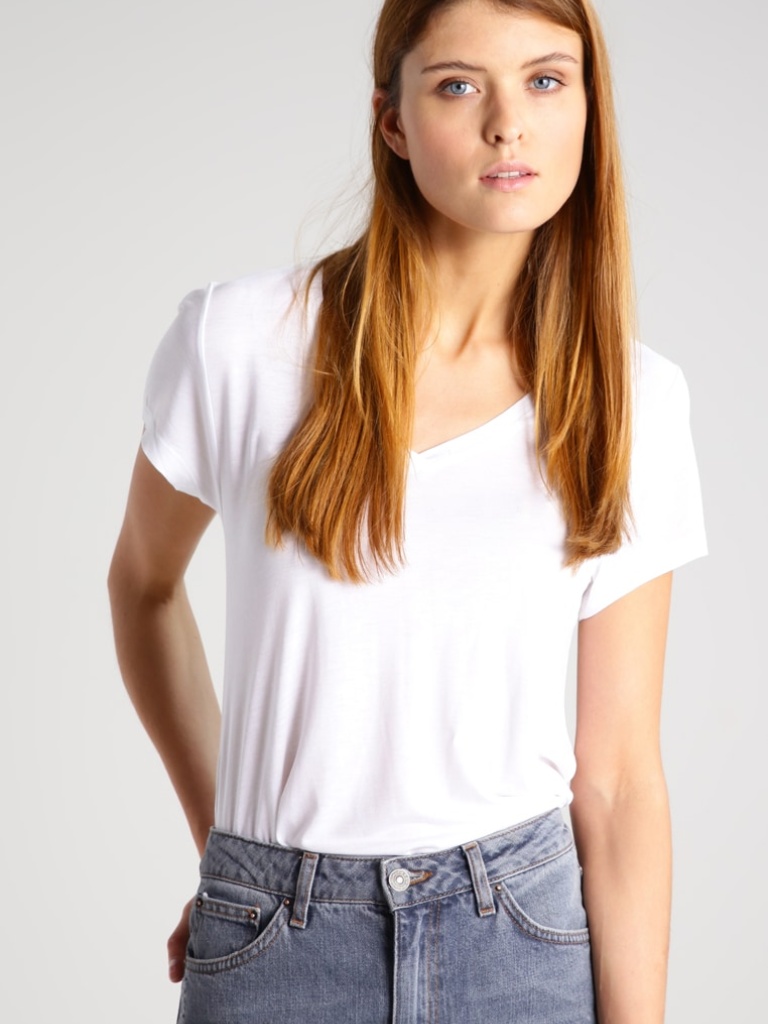
cotton relaxed short sleeve hip length Fully Tucked in v-neck t-shirt